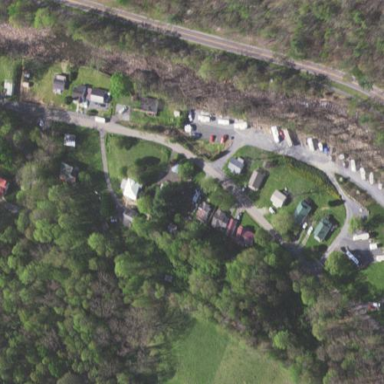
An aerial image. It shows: Caravan site with sanitary dump station available.